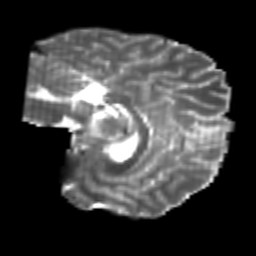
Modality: T2w
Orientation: sagittal
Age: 21
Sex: male
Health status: healthy
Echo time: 0.074 s